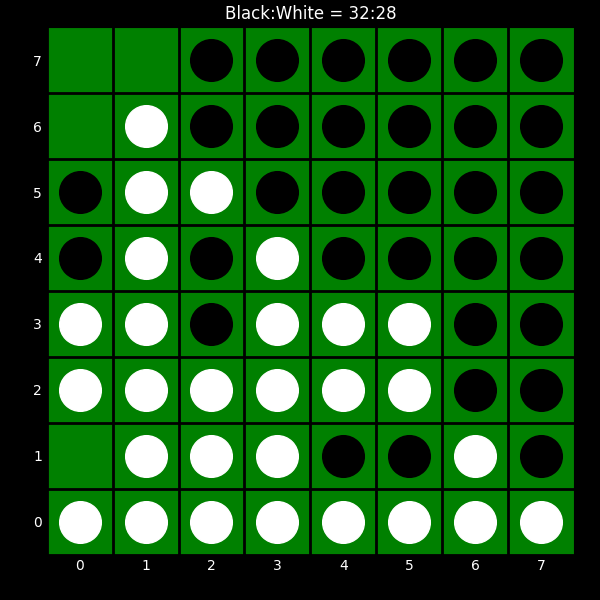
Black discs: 32
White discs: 28